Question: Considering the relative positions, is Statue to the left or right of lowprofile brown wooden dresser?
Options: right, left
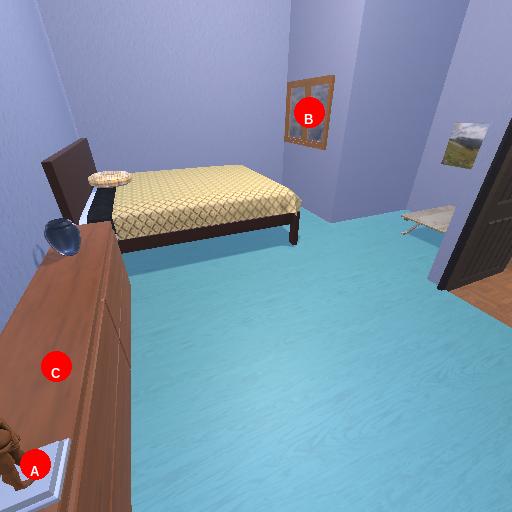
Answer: right